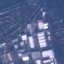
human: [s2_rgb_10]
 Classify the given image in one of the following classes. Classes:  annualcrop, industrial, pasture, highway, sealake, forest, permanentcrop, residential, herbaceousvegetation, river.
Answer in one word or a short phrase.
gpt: Industrial